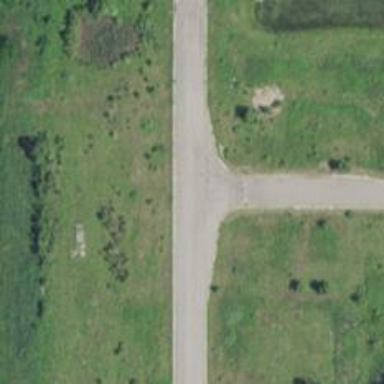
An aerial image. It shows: Residential road.